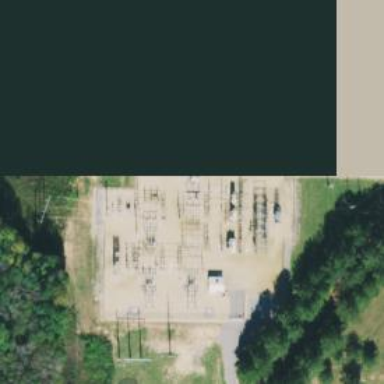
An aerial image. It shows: Switch for power supply.